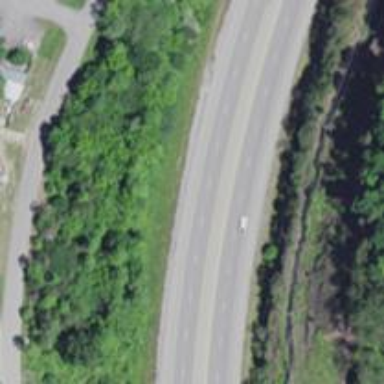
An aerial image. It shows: Trunk highway.